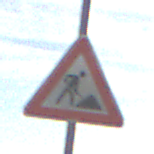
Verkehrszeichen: Arbeitsstelle
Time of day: MorningAfternoon
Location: Outdoor (Suburban)
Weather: PartlyCloudy
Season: NotSpecified
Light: Natural